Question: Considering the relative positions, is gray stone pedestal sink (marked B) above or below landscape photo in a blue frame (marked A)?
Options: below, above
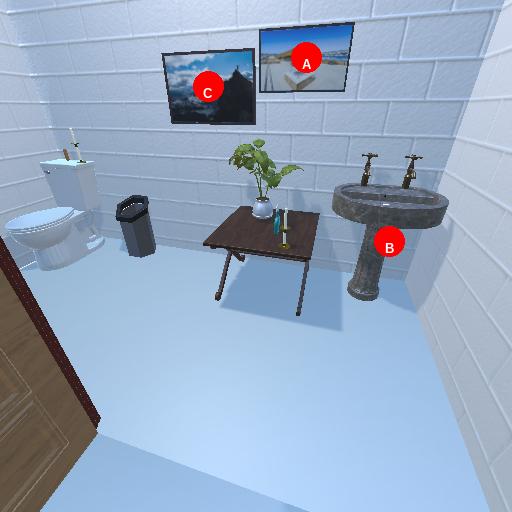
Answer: below